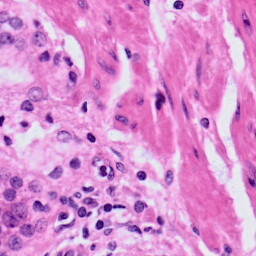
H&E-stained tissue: Prostate